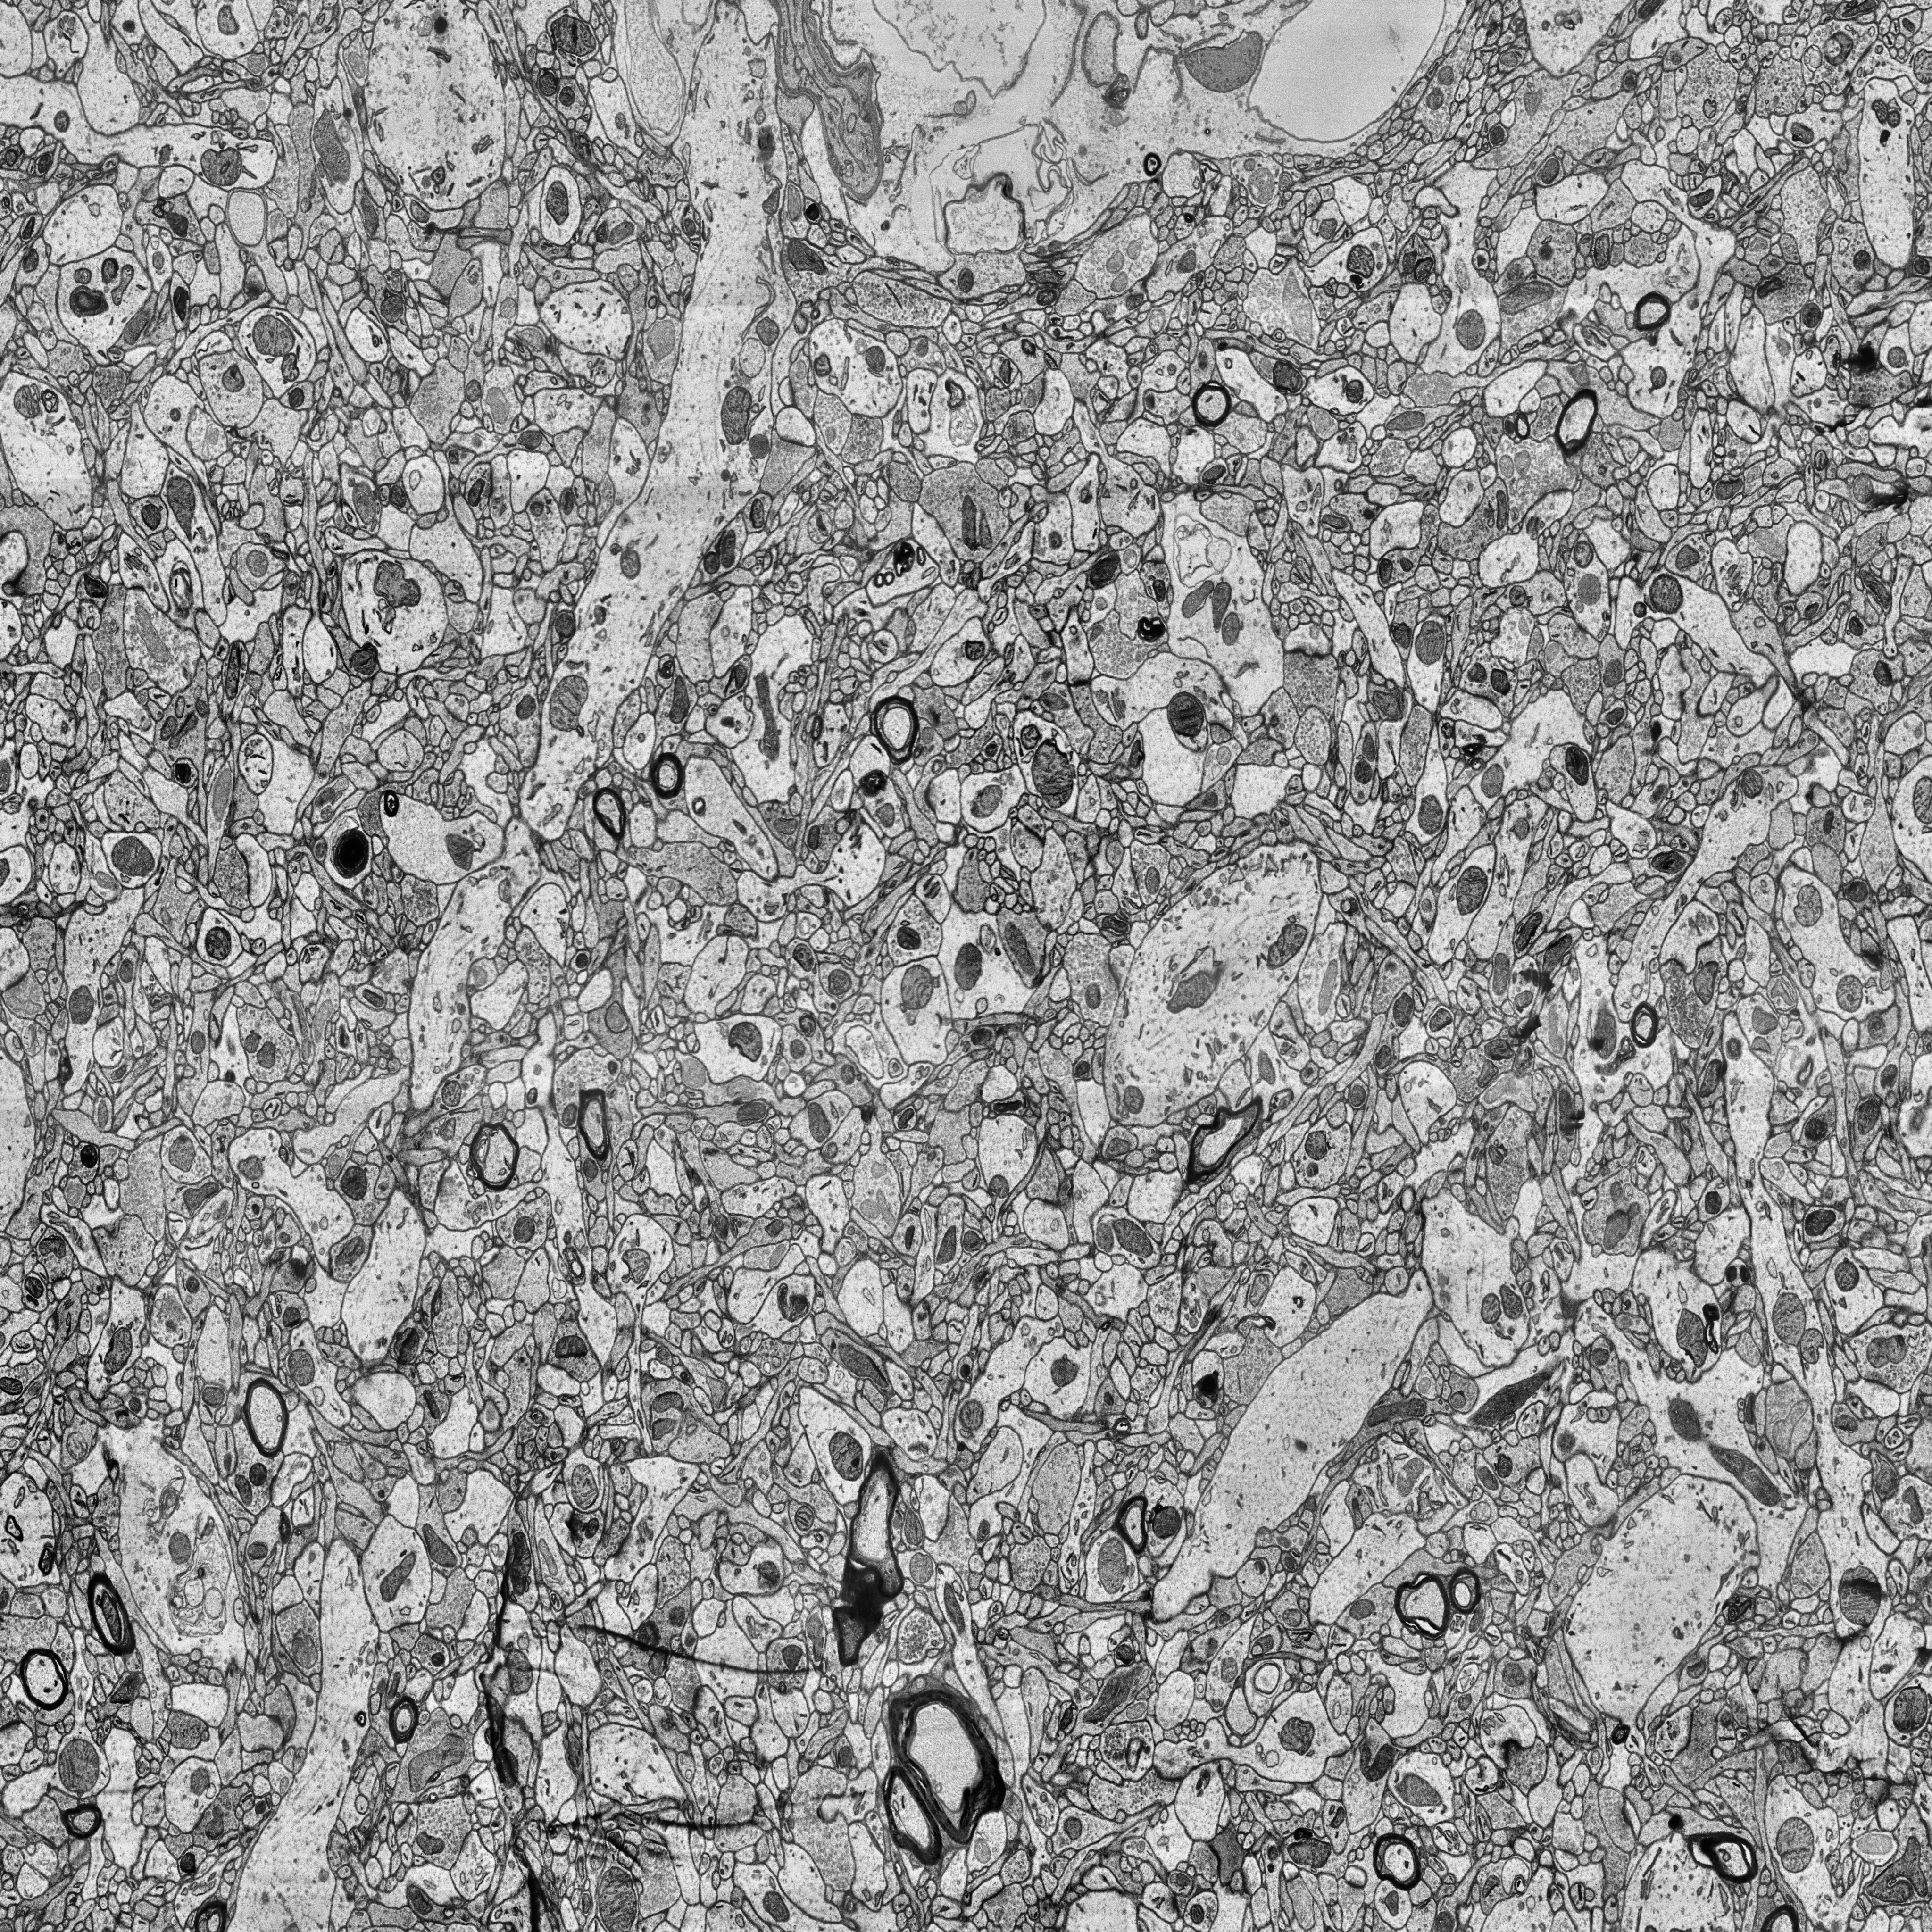
Electron microscopy slice of human cortex tissue
Slice depth (z): 105
Mitochondria instances in slice: 535